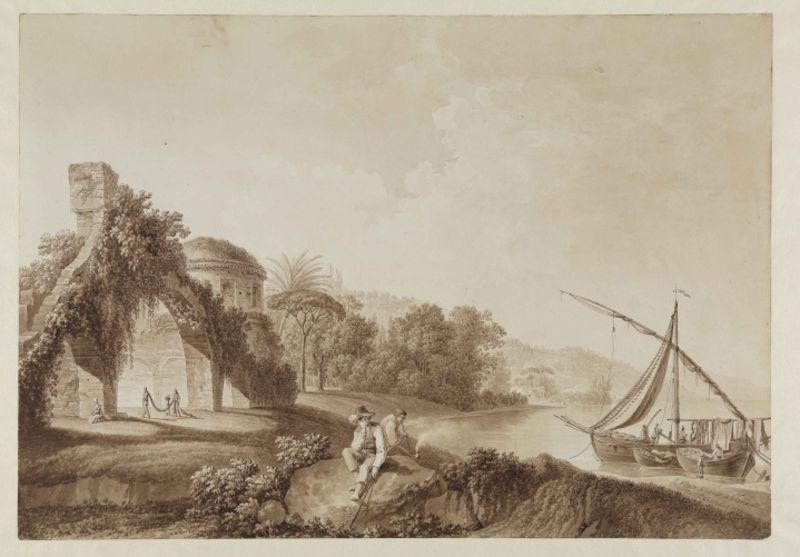
Titel: Der Kriegshafen von Tarent
Künstler: Friedrich Wilhelm Gmelin
Standort: Karlsruhe
Institution: Staatliche Kunsthalle Karlsruhe
Schlagwörter: arch, hat, men, people, green, sitting, woman, flowers, brown, palm, smoke, clouds, man, rock, rocks, sky, stone, tree, boat, house, lake, landscape, ocean, sea, ship, shore, water, trees, feet, grass, river, bushes, path, plants, ruins, beach, mast, sail, flag, human, leaves, temple, cloth, bush, chimney, fishing, southern, smoking, humans, tan, sepia, cream, chain, pipe, stoen, colourless